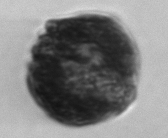
Label: Alexandrium_catenella